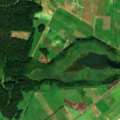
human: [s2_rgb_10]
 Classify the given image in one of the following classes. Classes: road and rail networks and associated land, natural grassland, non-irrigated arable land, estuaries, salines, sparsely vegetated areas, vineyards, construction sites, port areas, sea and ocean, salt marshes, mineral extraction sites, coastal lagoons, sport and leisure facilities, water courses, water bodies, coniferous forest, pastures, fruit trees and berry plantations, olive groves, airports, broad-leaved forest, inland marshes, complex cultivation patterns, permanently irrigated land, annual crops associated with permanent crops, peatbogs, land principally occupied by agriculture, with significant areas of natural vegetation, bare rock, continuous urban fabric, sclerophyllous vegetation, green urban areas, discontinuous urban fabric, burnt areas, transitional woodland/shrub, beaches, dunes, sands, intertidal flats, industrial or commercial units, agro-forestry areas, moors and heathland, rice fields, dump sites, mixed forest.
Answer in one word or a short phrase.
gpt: non-irrigated arable land, pastures, complex cultivation patterns, coniferous forest, mixed forest, transitional woodland/shrub, inland marshes